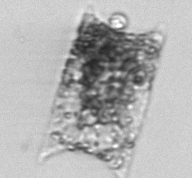
Label: Hemiaulus_membranaceus